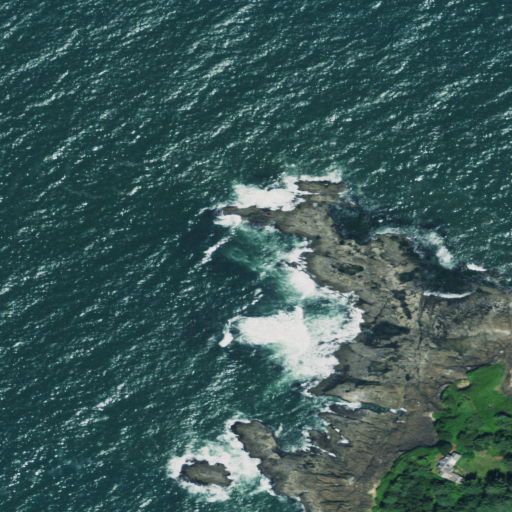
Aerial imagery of island in Oregon named Rabbit Rock containing open water, barren land, evergreen forest, herbaceous wetlands, and open development